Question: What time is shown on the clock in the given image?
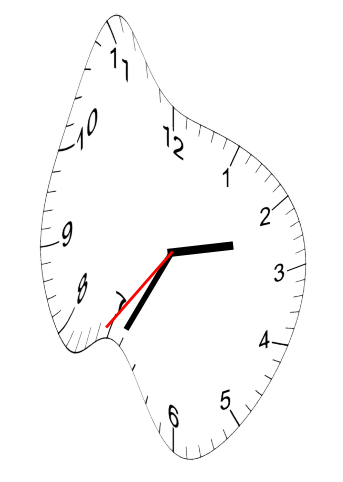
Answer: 02:34:36